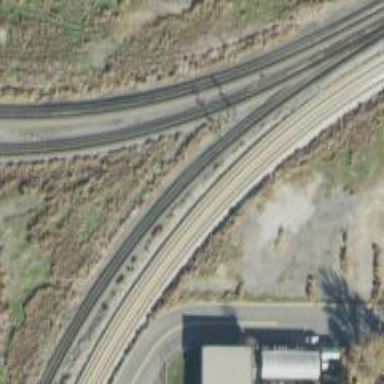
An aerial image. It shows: Railway signal.